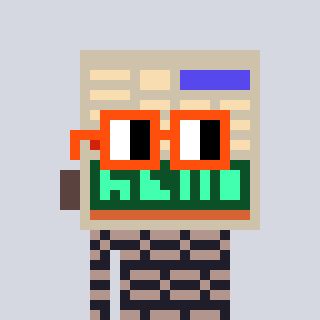
a pixel art character with square orange glasses, a calculator-shaped head and a grayscale-colored body on a cool background